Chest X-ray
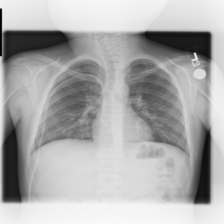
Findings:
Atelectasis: negative
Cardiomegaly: negative
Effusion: negative
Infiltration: negative
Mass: negative
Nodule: negative
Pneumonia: negative
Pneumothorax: negative
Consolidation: negative
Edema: negative
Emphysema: negative
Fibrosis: negative
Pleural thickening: negative
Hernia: negative